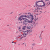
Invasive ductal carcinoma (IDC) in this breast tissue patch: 0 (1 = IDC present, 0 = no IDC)